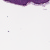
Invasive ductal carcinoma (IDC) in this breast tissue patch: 0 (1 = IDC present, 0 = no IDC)